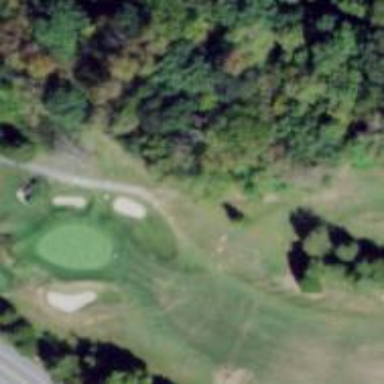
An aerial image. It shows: Path for golf carts.